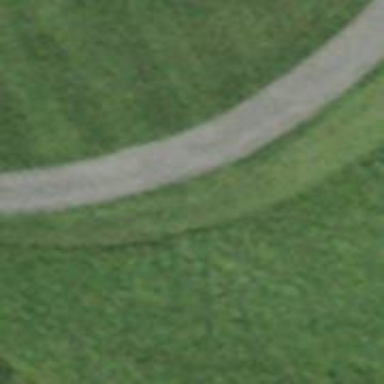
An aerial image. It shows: Designated golf cart path along grade1 service road.